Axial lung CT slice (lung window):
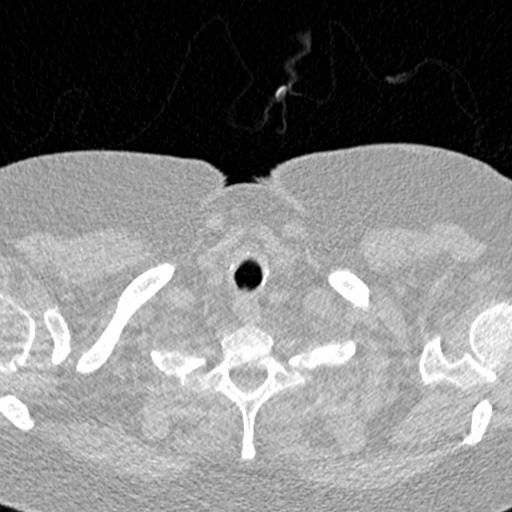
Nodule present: no